Question: I am using Sharp Develop 4.4.1 to create a wix installer package for my application. The WIX version is the one that came with Sharp Develop, namely version 3.8.
My MSI project builds just fine.
Now I want to include the MSI in a bundle. In the bundle, I want to check if .net 4.5 and ghostscript are installed (otherwise install it). The .net package check is a breeze using packagegroupref.
So far so good.
However, I also want to check if Ghostscript is installed and intend to do this by doing a registry search. Since I am working in a Bundle, I am trying to use '<util:RegistrySearch.....', but I get an error stating: 'The Fragment element contains an unhandled extension element 'util:RegistrySearch'. Please ensure that the extension for elements in the 'http://schemas.microsoft.com/wix/UtilExtension' namespace has been provided. (CNDL0200) - d:\SharpDev Projects\NREOutlookTest1\AIFBundle\Setup.wxs:20'
This is my bundle code:'''
<?xml version="1.0"?>
<Wix xmlns="http://schemas.microsoft.com/wix/2006/wi"
xmlns:util="http://schemas.microsoft.com/wix/UtilExtension">
<Bundle UpgradeCode="ae0120aa-0ba8-45ac-b3e5-fce0f6b05de6"
Name="!(bind.packageName.AIF)"
Version="!(bind.packageVersion.AIF)"
Manufacturer="!(bind.packageManufacturer.AIF)"
IconSourceFile=".\images\stamp.ico">
<WixVariable Id="WixStdbaLicenseUrl" Value="myurl" />
<WixVariable Id="WixStdbaLogoFile" Value="..\NREOutlookTest1\images\stamp.jpg" />
<WixVariable Id="WixStdbaLogoSideFile" Value="..\NREOutlookTest1\images\stamp.jpg" />
<BootstrapperApplicationRef Id="WixStandardBootstrapperApplication.HyperlinkSidebarLicense" />
<Chain>
<PackageGroupRef Id="NetFx45Web" />
<PackageGroupRef Id="Ghostscript" />
<MsiPackage Id="AIF" SourceFile="..\AIFSetup\bin\Release\AIFSetup.msi" Visible="no" />
</Chain>
</Bundle>
<Fragment>
<util:RegistrySearch Root="HKLM" Key="SOFTWARE\GPL Ghostscript\9.14" Value="GS_DLL" Variable="GhostScriptDetect" />
<PackageGroup Id="Ghostscript">
<ExePackage
Id="gs914"
DisplayName="GPL Ghostscript"
Cache="no"
Compressed="no"
Permanent="no"
Vital="yes"
DetectCondition="GhostScriptDetect &gt;&gt; &quot;gsdll32.dll&quot;"
InstallCommand="/S"
SourceFile="gs914w32.exe"
DownloadUrl="http://downloads.ghostscript.com/public/gs914w32.exe" />
</PackageGroup>
</Fragment>
</Wix>
'''
I have included the Wix Extension WixUtilExtension.dll in the project:

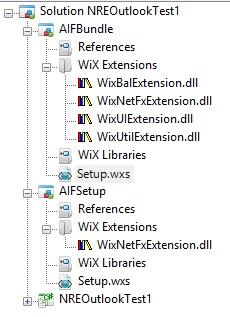
Answer: OK. I am officially an idiot. I have a post compile script running in sharpdevelop that is doing a candle and light action. I forgot to include the extension in the candle command, which gave me the error. DOH!!